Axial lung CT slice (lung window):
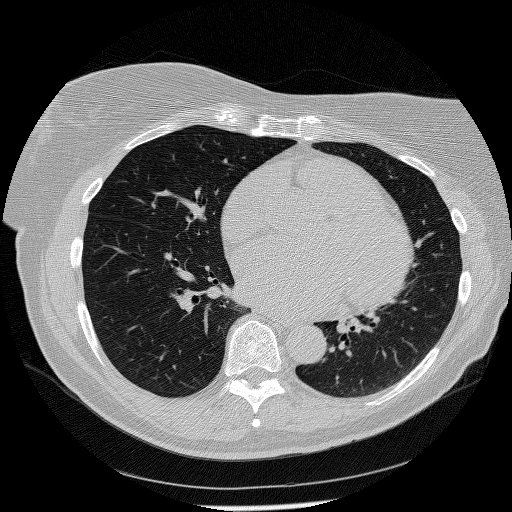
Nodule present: no